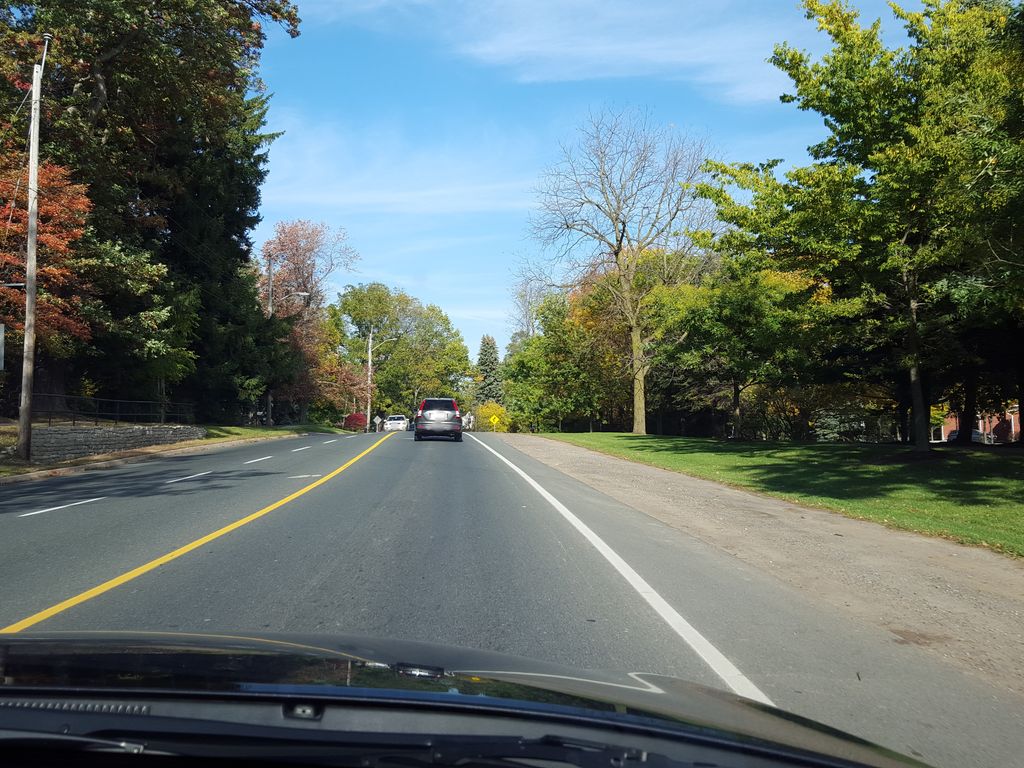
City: hamilton